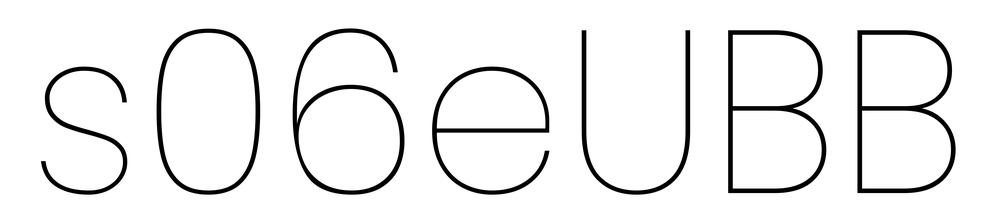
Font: Poppins-Thin